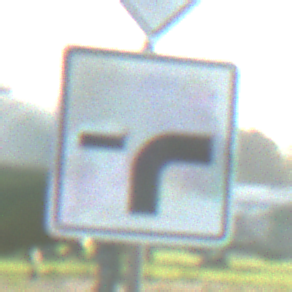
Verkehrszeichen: VerlaufVorfahrtsstrasse9
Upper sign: Vorfahrtsstrasse
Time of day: SunriseSunset
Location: Outdoor (Special)
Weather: Clear
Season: NotSpecified
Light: Natural